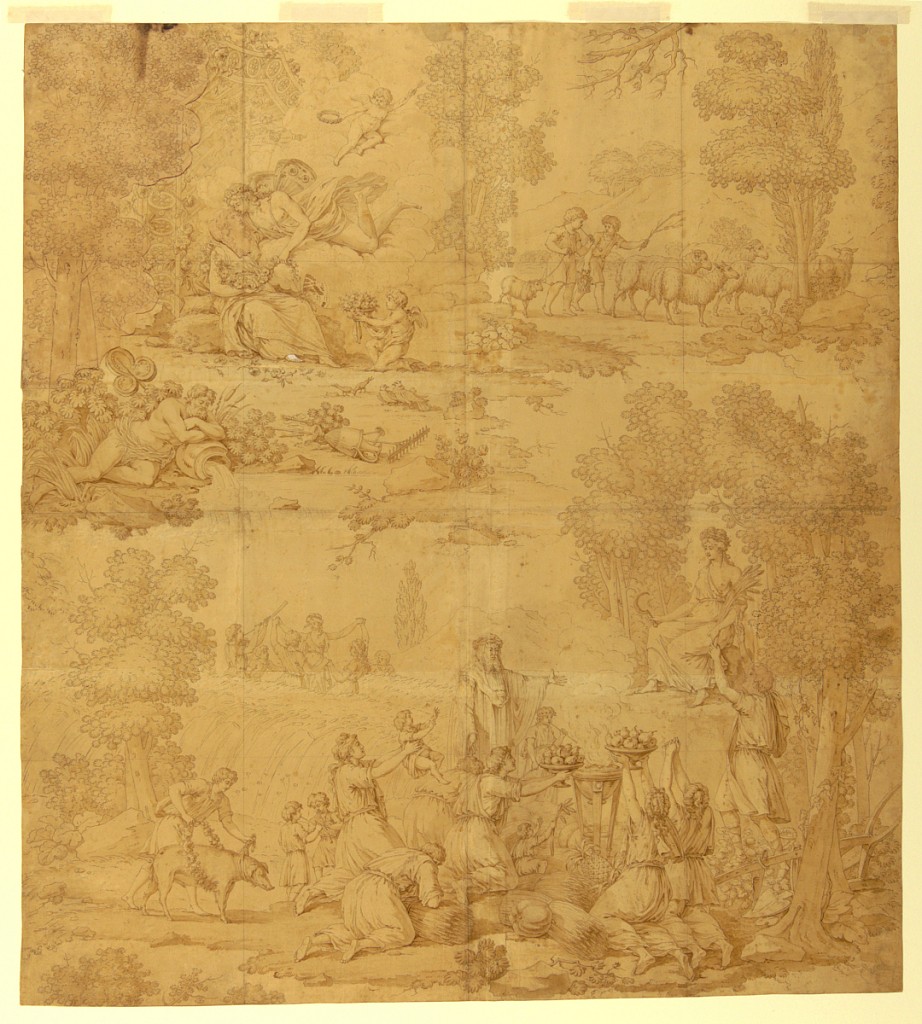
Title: Cartoon for Cotton Printing: "Les Quatre Saisons"
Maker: B. M. Lebert, 1759–1836
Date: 1815–20
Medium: Pen and brown ink, brush and grey wash, on cream paper, pieced; squared in graphite for transfer
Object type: Drawing
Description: In the upper left, Flora seated in a landscape is being kissed by Zephyr lying on a cloud-bank, while a river god sleeps to the left and two children drive sheep to pasture to the right (symbolizing Spring).  In the lower left, figures offer children, fruit, and other foods to Ceres, seated in a bower, while in the distance, figures are seen dancing in a wheat field (symbolizing Summer).